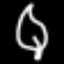
Label: leaf